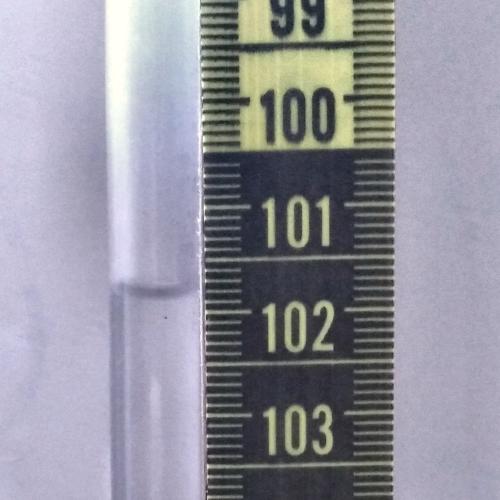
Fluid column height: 101.8 cm